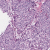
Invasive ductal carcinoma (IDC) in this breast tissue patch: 1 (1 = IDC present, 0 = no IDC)